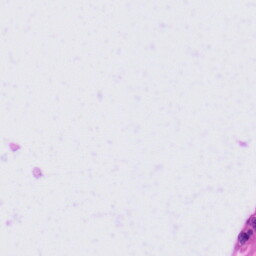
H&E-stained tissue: Tonsil